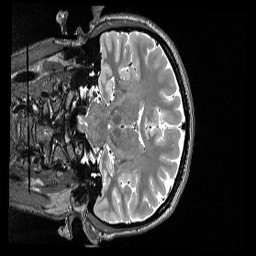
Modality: T2w
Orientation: coronal
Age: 21
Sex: female
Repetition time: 3.2 s
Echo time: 0.563 s